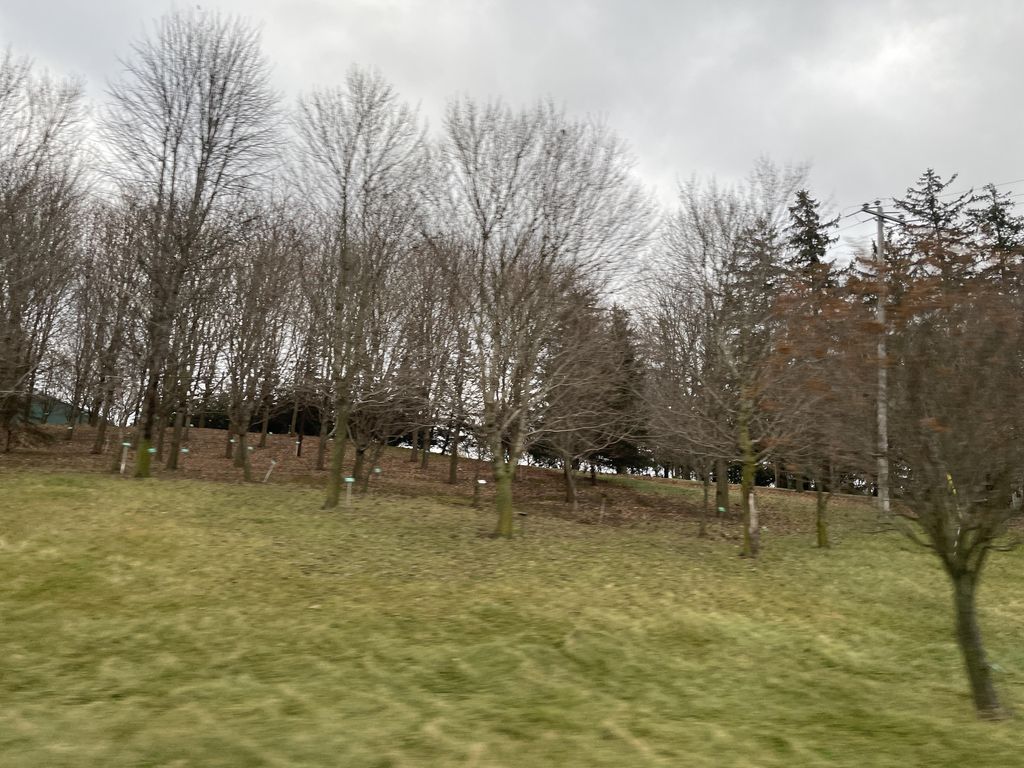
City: kitchener-waterloo